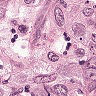
Metastatic tissue present: yes